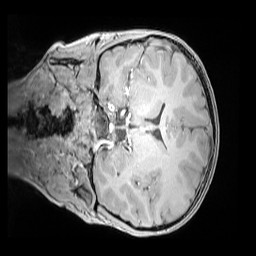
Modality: MP2RAGE
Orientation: coronal
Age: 10
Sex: male
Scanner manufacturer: siemens
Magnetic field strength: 3 T
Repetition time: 4 s
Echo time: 0.00303 s